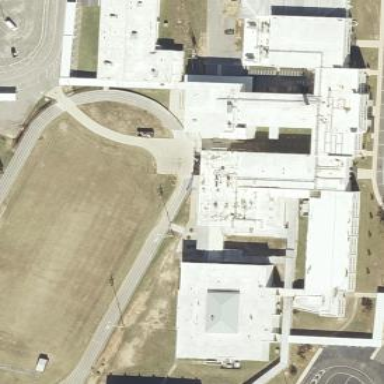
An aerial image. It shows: School building.